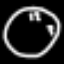
Label: clock